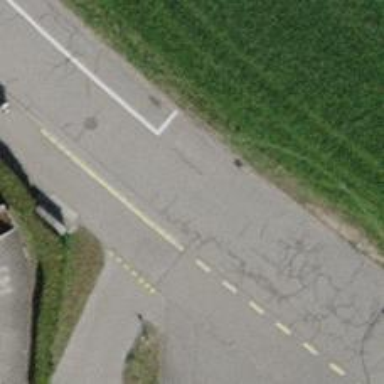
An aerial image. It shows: Asphalt cycleway.